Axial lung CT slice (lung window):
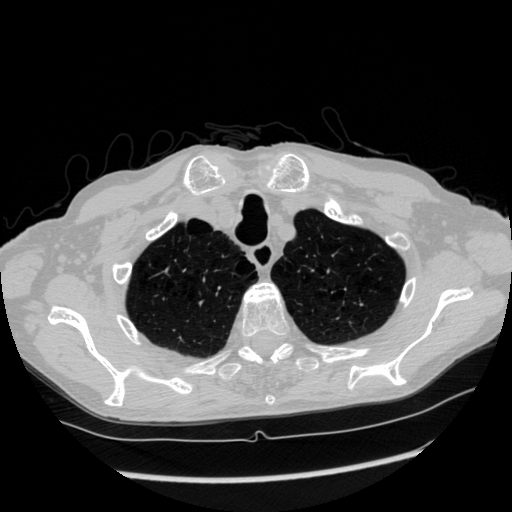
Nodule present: no